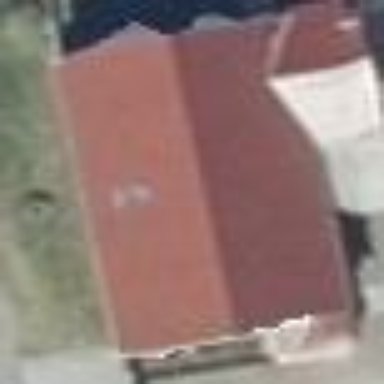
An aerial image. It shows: House with flat roof.